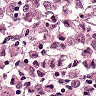
Metastatic tissue present: yes